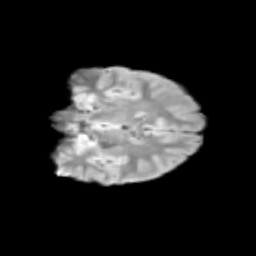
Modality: T2w
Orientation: coronal
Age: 11
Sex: female
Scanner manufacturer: siemens
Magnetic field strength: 3 T
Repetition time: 3.8 s
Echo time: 0.07 s